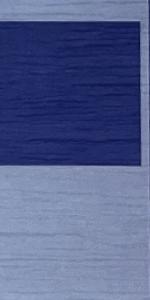
Label: Empty